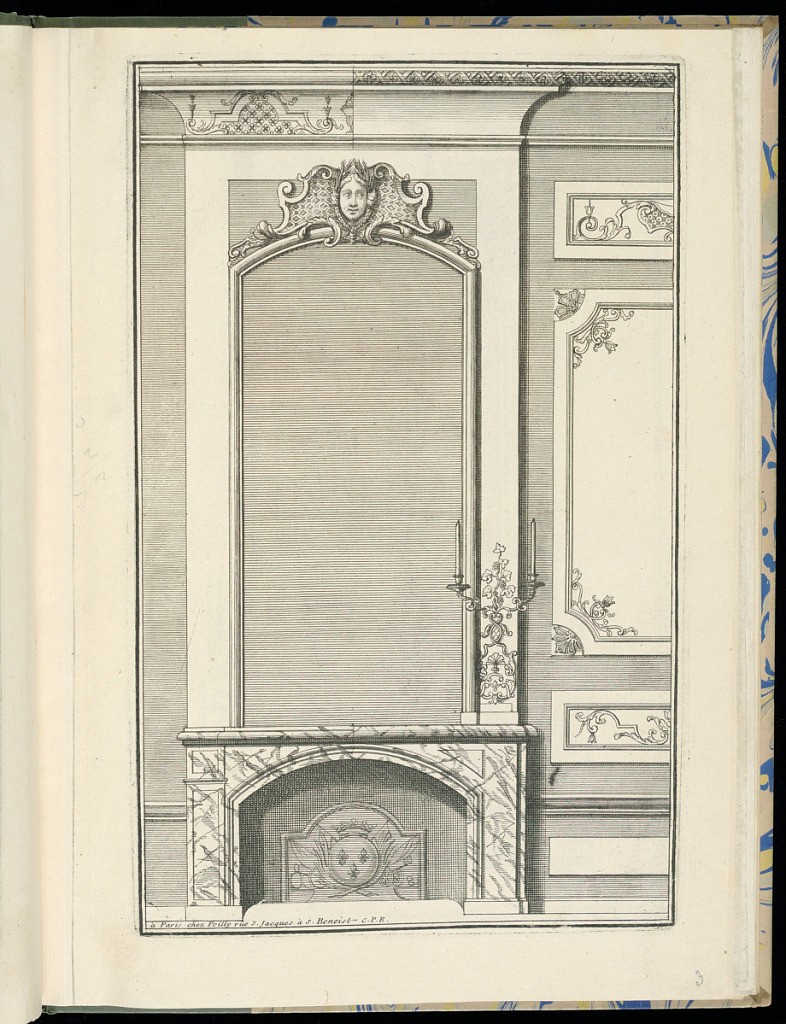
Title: Fireplace (Chimney Piece and Mantel) Design
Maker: François II de Poilly, French, 1666 – 1741
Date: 1712
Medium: Etching and engraving on laid paper
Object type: Print
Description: An interior wall elevation with a fireplace (chimney piece and mantel) to the left and wall paneling (boiseries) to the right. The backplate features the French Royal coat of arms with the three fleurs-de-lys. The mantel is marble, with two variations in the design (split in half). The overmantel mirror or frame features a central cartouche above, with a mask (mascaron), scrolling acanthus leaves, fleurons, diaper pattern, strapwork, and s-scrolls. To the right of the overmantel, is a wall sconce with two candles, decorated with vine leaves, grapes and strapwork. The cornice design is split into two with different options, a strapwork diaper and rosette molding or a running pattern featuring rosettes, strapwork, acanthus leaves, and fleurons. The paneling (boiseries) to the right includes two smaller horizontal panels and a larger central panel with similar motifs and ornament, and a plain dado level below.